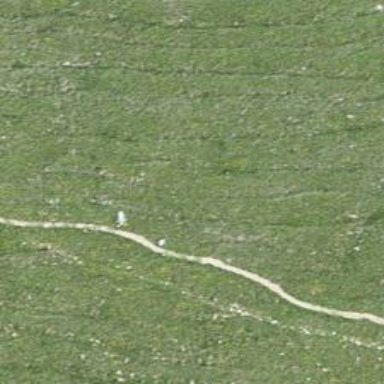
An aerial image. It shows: Path.